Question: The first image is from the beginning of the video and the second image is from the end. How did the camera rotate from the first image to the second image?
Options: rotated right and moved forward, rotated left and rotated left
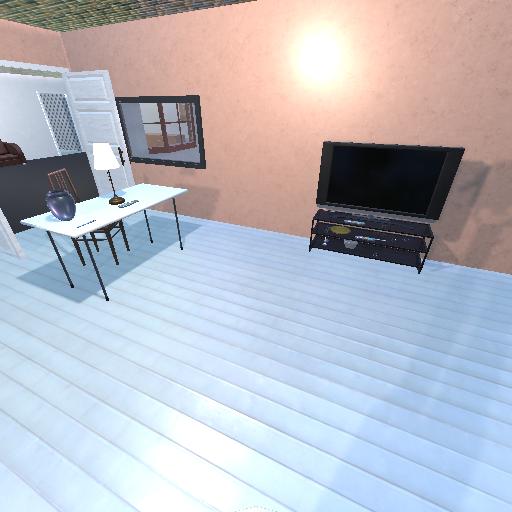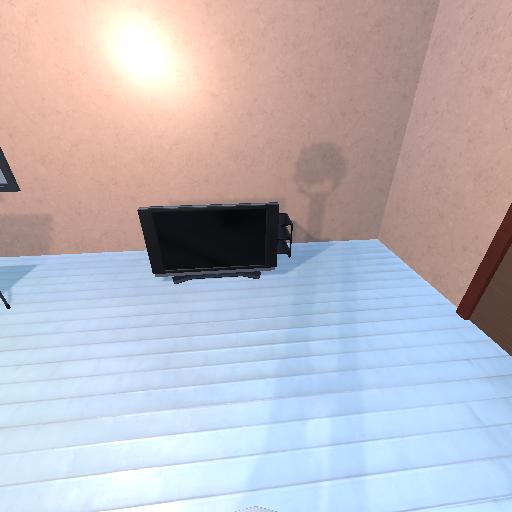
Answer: rotated right and moved forward